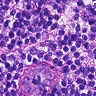
Metastatic tissue present: no